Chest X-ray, PA view. Patient: 45 years old, sex M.
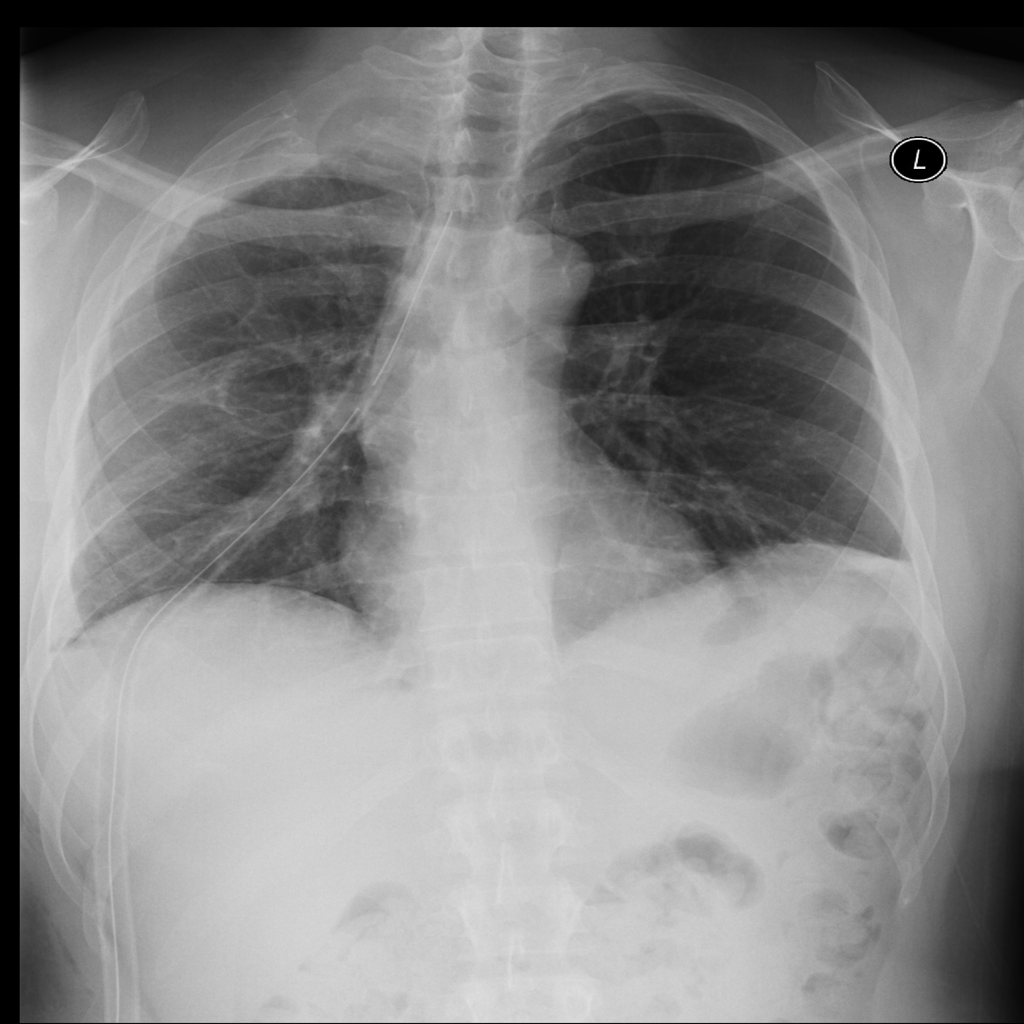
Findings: Atelectasis, Pleural_Thickening